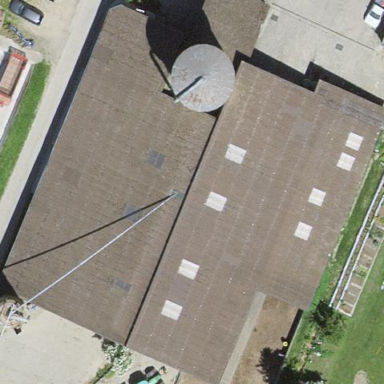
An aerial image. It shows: Barn.